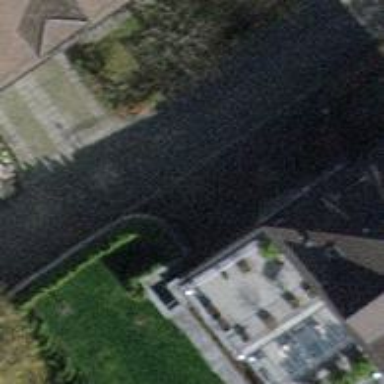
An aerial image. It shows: Balcony as part of building.